Field crop: maize
Growth stage: 2
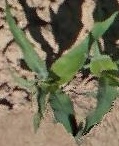
Species: maize